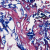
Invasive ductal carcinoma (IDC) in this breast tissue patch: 0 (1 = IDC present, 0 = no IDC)